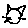
Label: cat